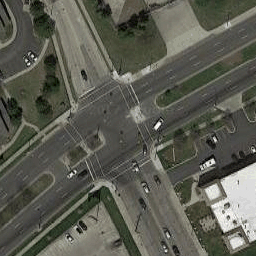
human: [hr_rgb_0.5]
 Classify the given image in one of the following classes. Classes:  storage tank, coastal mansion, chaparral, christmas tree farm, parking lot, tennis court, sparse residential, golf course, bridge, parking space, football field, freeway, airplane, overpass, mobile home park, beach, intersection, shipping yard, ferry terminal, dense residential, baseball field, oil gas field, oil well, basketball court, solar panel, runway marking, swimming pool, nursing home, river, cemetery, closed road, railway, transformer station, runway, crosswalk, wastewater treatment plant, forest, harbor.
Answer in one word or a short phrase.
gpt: intersection